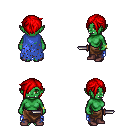
a pixel art fantasy rpg character, female body template, orc, green skin, blue tattered cape, robe skirt, red pixie cut hairstyle, bracelets, maroon shoes, dagger, four views (front, back, left, right), 2x2 character sprite sheet, small pixel art, hard edges, no anti-aliasing